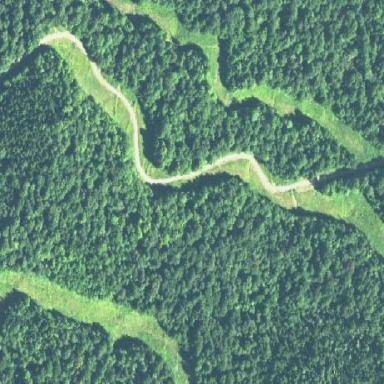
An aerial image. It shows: Advanced downhill skiing trail through needle-leaved woodland.